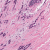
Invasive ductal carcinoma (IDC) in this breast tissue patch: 0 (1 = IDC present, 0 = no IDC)